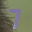
Label: 7